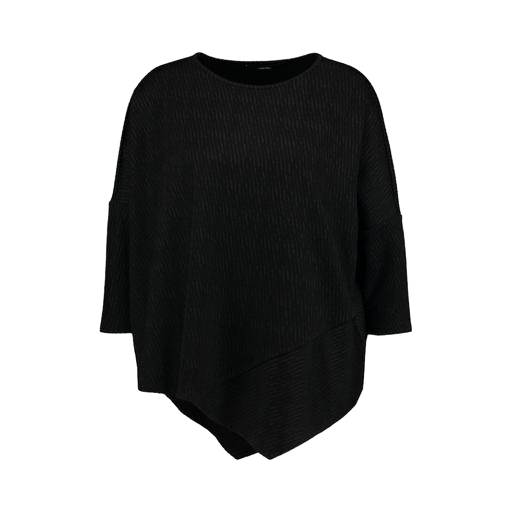
asymmetrical top only macy, black rita asymmetric oversized split top, black ribbed asymmetric tunic, white background